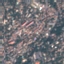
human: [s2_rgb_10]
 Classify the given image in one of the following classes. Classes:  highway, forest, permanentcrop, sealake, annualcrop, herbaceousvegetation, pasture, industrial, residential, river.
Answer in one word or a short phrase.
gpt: Residential